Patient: sex M, age 55
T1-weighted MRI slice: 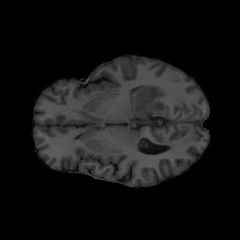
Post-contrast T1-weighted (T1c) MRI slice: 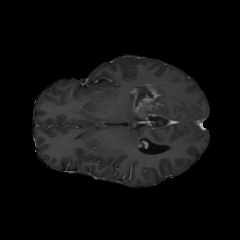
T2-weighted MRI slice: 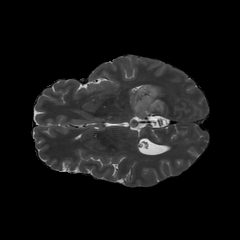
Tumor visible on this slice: yes
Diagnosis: Glioblastoma, IDH-wildtype
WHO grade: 4